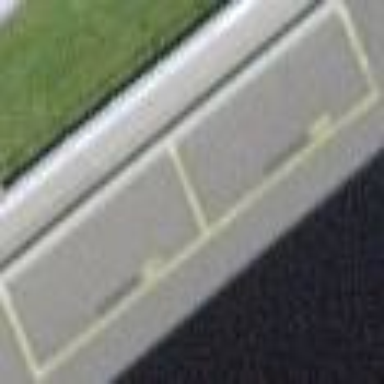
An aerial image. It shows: Street-side parking area with parallel orientation. The surface is asphalt.